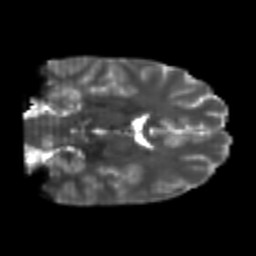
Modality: T2w
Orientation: coronal
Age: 20
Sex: male
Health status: healthy
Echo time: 0.074 s